Question: I have a CheckBox that shows and hides a Panel that has a Button & two TEdits (for entering an IP address & its port).

The problem is the Button has no effect, it stays gray, also the Panel still shows. I tried different methods, e.g. 'ModalResult := mrOk;', which didn't change anything.
Here is my code:
'''
unit Unit1;
interface
uses
Windows, Messages, SysUtils, Variants, Classes, Graphics, Controls, Forms,
Dialogs, StdCtrls, ExtCtrls;
type
TForm1 = class(TForm)
CheckBox1: TCheckBox;
Panel1: TPanel;
Edit1: TEdit;
Edit2: TEdit;
Button1: TButton;
procedure CheckBox1Click(Sender: TObject);
procedure Button1Click(Sender: TObject);
private
{ Private declarations }
public
{ Public declarations }
end;
var
Form1: TForm1;
implementation
{$R *.dfm}
procedure TForm1.CheckBox1Click(Sender: TObject);
begin
if CheckBox1.Checked = True then begin
Panel1.Visible := True;
end
else
if CheckBox1.Checked = False then begin
Panel1.Visible := False;
end;
end;
procedure TForm1.Button1Click(Sender: TObject);
var
Button1: TButton;
begin
Button1 := Sender as TButton;
ShowMessage(Button1.Caption + ' Changes');
end;
end.
'''
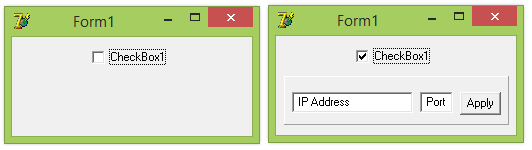
Answer: I hope I'm understanding your question..
'''
unit Unit1;
interface
uses
Windows, Messages, SysUtils, Variants, Classes, Graphics, Controls, Forms,
Dialogs, StdCtrls, ExtCtrls;
type
TForm1 = class(TForm)
CheckBox1: TCheckBox;
Panel1: TPanel;
Edit1: TEdit;
Edit2: TEdit;
Button1: TButton;
procedure CheckBox1Click(Sender: TObject);
procedure Button1Click(Sender: TObject);
procedure FormShow(Sender: TObject);
private
{ Private declarations }
procedure Showpanel(AShow: boolean);
public
{ Public declarations }
end;
var
Form1: TForm1;
implementation
{$R *.dfm}
procedure TForm1.Showpanel(AShow: boolean);
begin
Checkbox1.checked := AShow;
Panel1.Visible := AShow;
end;
procedure TForm1.FormShow(Sender: TObject);
begin
ShowPanel(false);
end;
procedure TForm1.CheckBox1Click(Sender: TObject);
begin
Panel1.visible := Checkbox1.Checked;
end;
procedure TForm1.Button1Click(Sender: TObject);
begin
Showmessage(Button1.Caption + ' Changes');
end;
end.
'''